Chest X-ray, PA view. Patient: 73 years old, sex M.
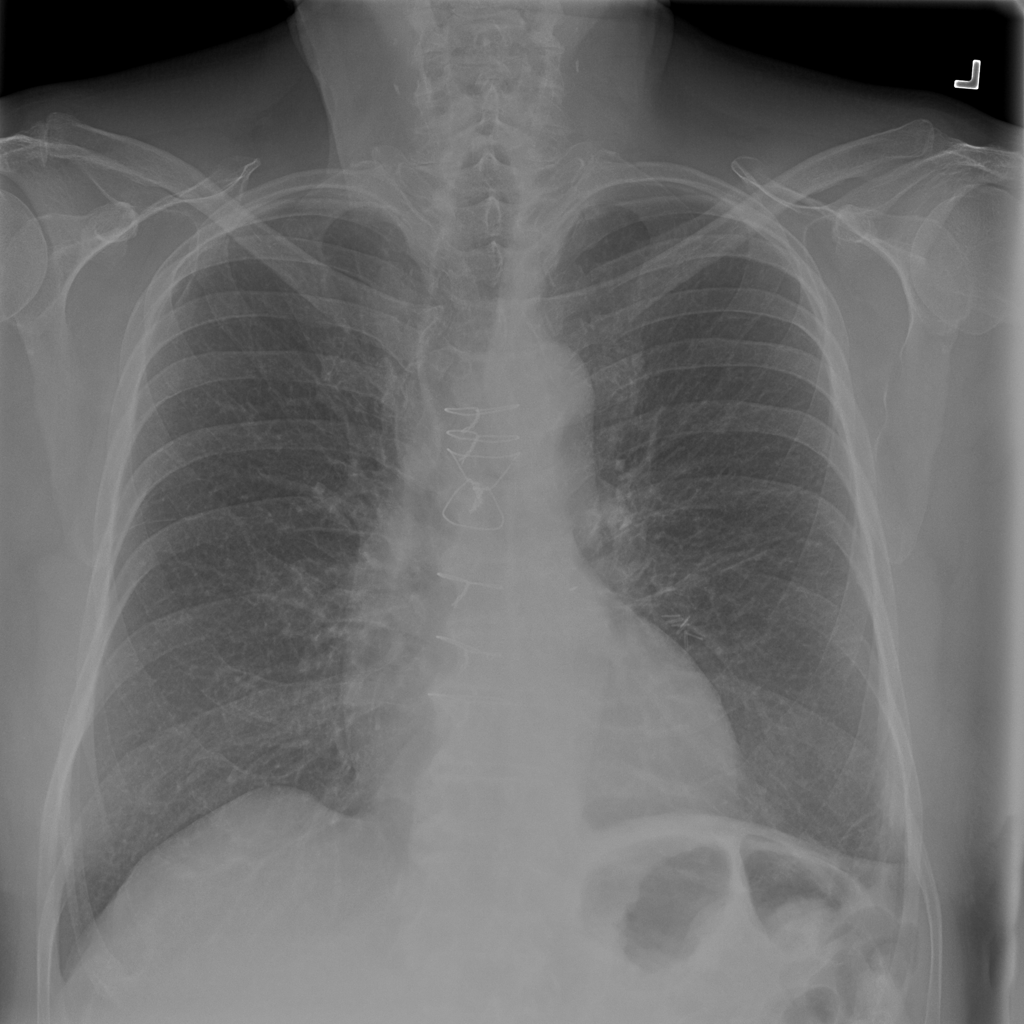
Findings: Atelectasis